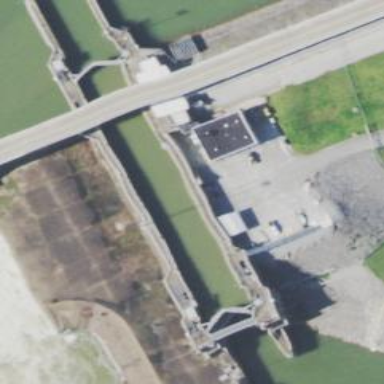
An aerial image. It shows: Lock gate along waterway.